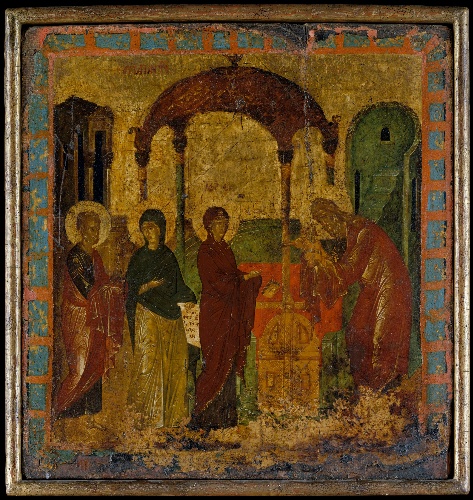
Title: The Presentation in the Temple
Artist: Byzantine Painter
Artist bio: 15th century
Object type: Painting, icon
Classification: Paintings
Medium: Tempera on wood, gold ground
Dimensions: 17 1/2 x 16 5/8 in. (44.5 x 42.2 cm)
Department: European Paintings
Credit line: Bequest of Lillie P. Bliss, 1931
Accession year: 1931
Repository: Metropolitan Museum of Art, New York, NY
Tags: Temples|Women|Saints|Christ|Virgin Mary